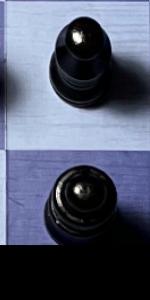
Label: Queen_Black